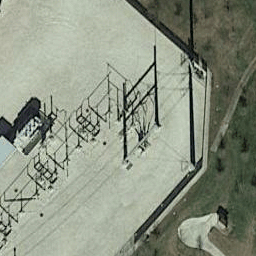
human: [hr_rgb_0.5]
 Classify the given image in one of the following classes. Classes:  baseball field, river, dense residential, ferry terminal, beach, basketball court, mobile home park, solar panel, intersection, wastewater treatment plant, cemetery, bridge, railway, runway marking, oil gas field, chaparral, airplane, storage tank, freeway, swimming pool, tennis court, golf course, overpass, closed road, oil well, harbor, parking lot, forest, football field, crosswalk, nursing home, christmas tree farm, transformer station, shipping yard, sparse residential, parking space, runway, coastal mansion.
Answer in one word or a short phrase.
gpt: transformer station